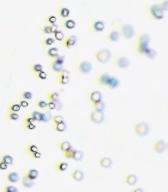
Label: Phaeocystis